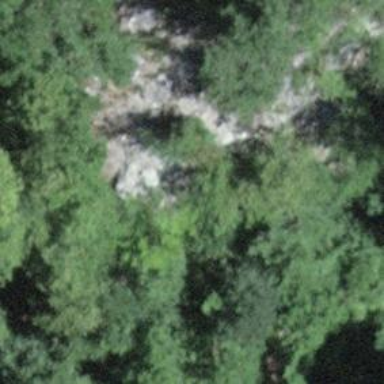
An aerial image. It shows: Natural cliff.